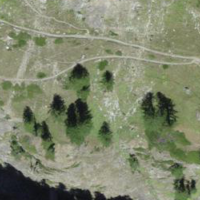
EUNIS habitat code: 26
Species observed at this site:
Astrantia minor